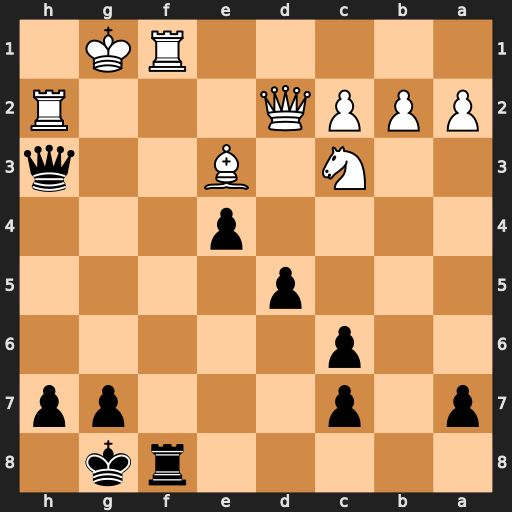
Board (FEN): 5rk1/p1p3pp/2p5/3p4/4p3/2N1B2q/PPPQ3R/5RK1
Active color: b
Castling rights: -
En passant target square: -
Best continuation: Qxf1#